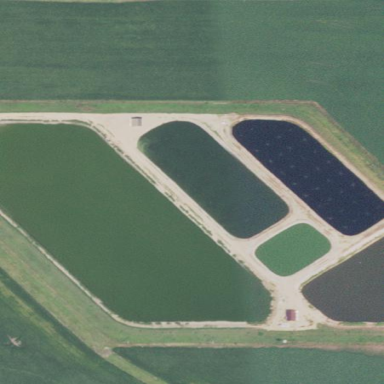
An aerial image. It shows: Wastewater plant.